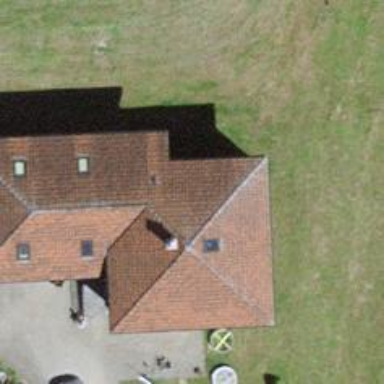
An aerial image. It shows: Detached building with hipped roof colored brown.